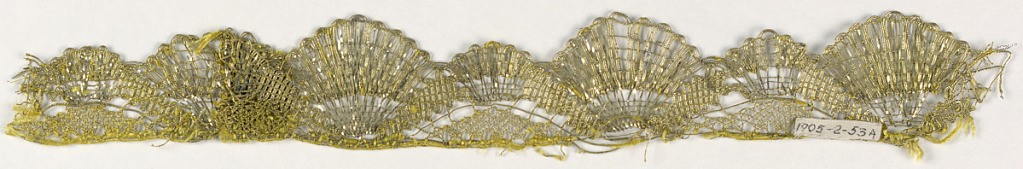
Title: Trimming
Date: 17th century
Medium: silk, metallic thread Technique: bobbin lace, metallic
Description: Gold lace border with one scalloped edge formed by fan-shaped pieces extending beyond semi-circles. In yellow silk and metallic thread.